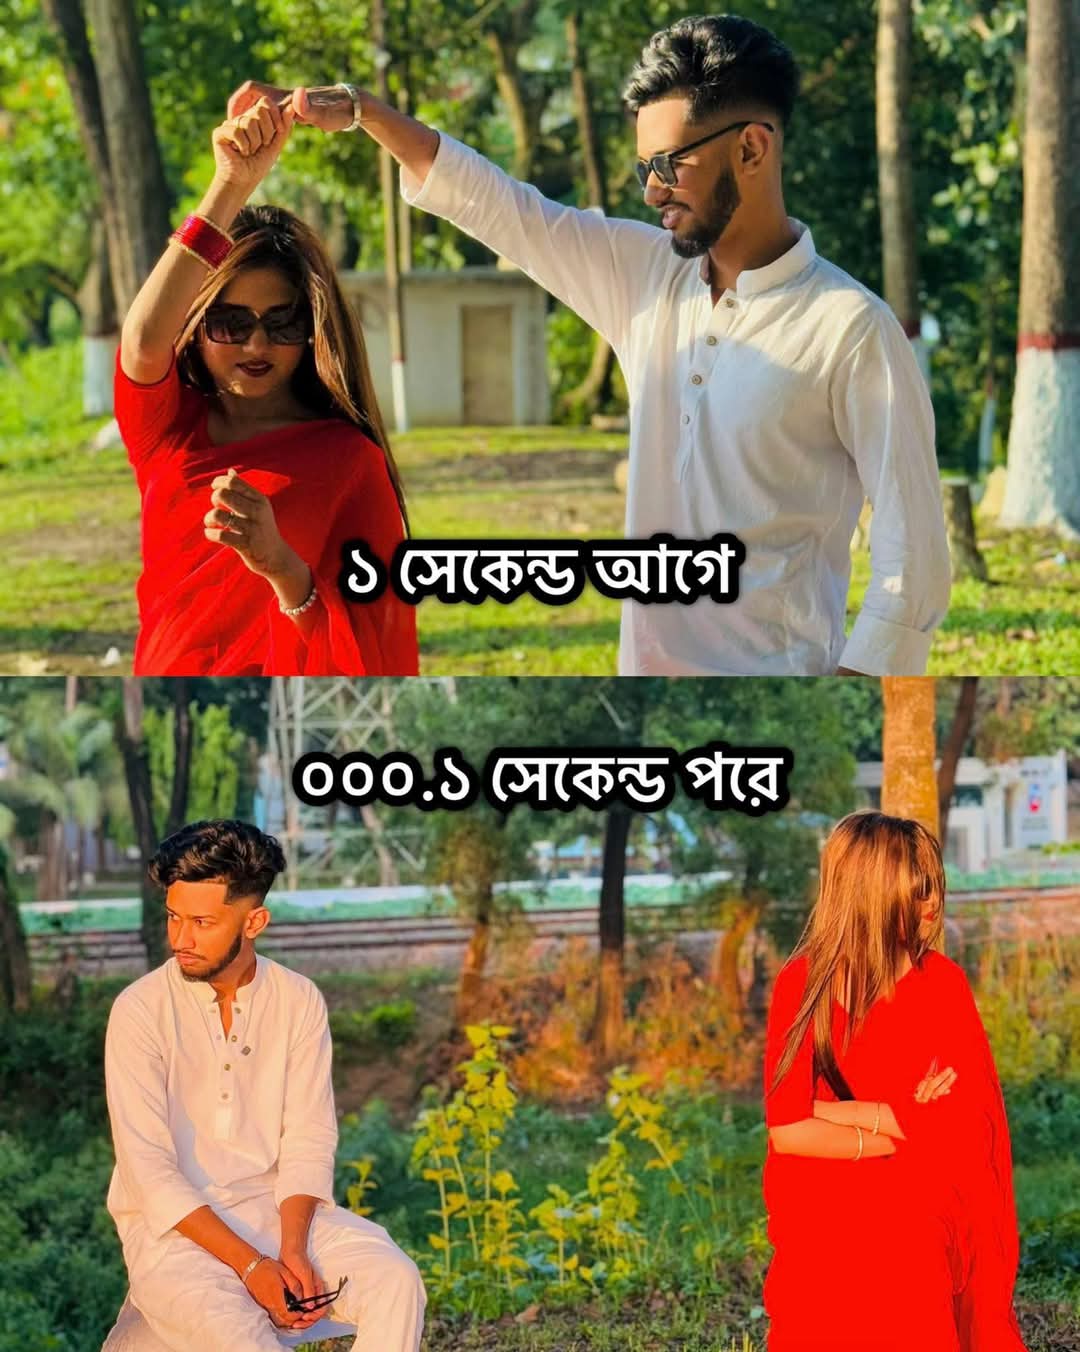
Text: ১ সেকেন্ড আগে
০০০.১ সেকেন্ড পরে
Label: Non Hate